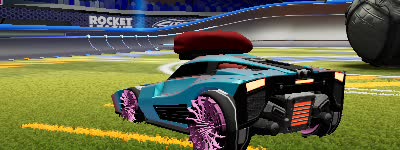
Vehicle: breakout